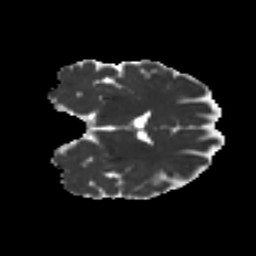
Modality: MD
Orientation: coronal
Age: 49
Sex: female
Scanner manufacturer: ge
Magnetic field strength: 3 T
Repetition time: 7.8 s
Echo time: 0.0606 s